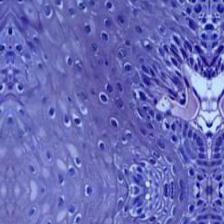
Diagnosis: Normal